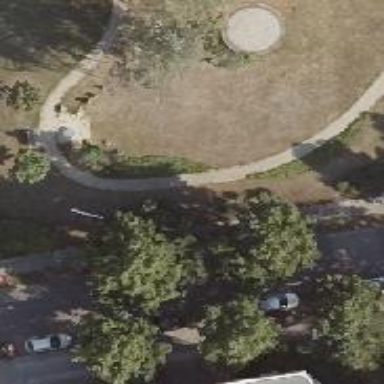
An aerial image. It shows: Park.